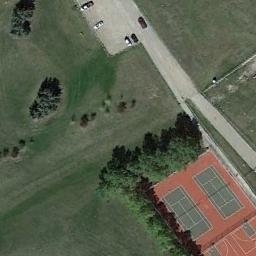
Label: tennis_court